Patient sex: M
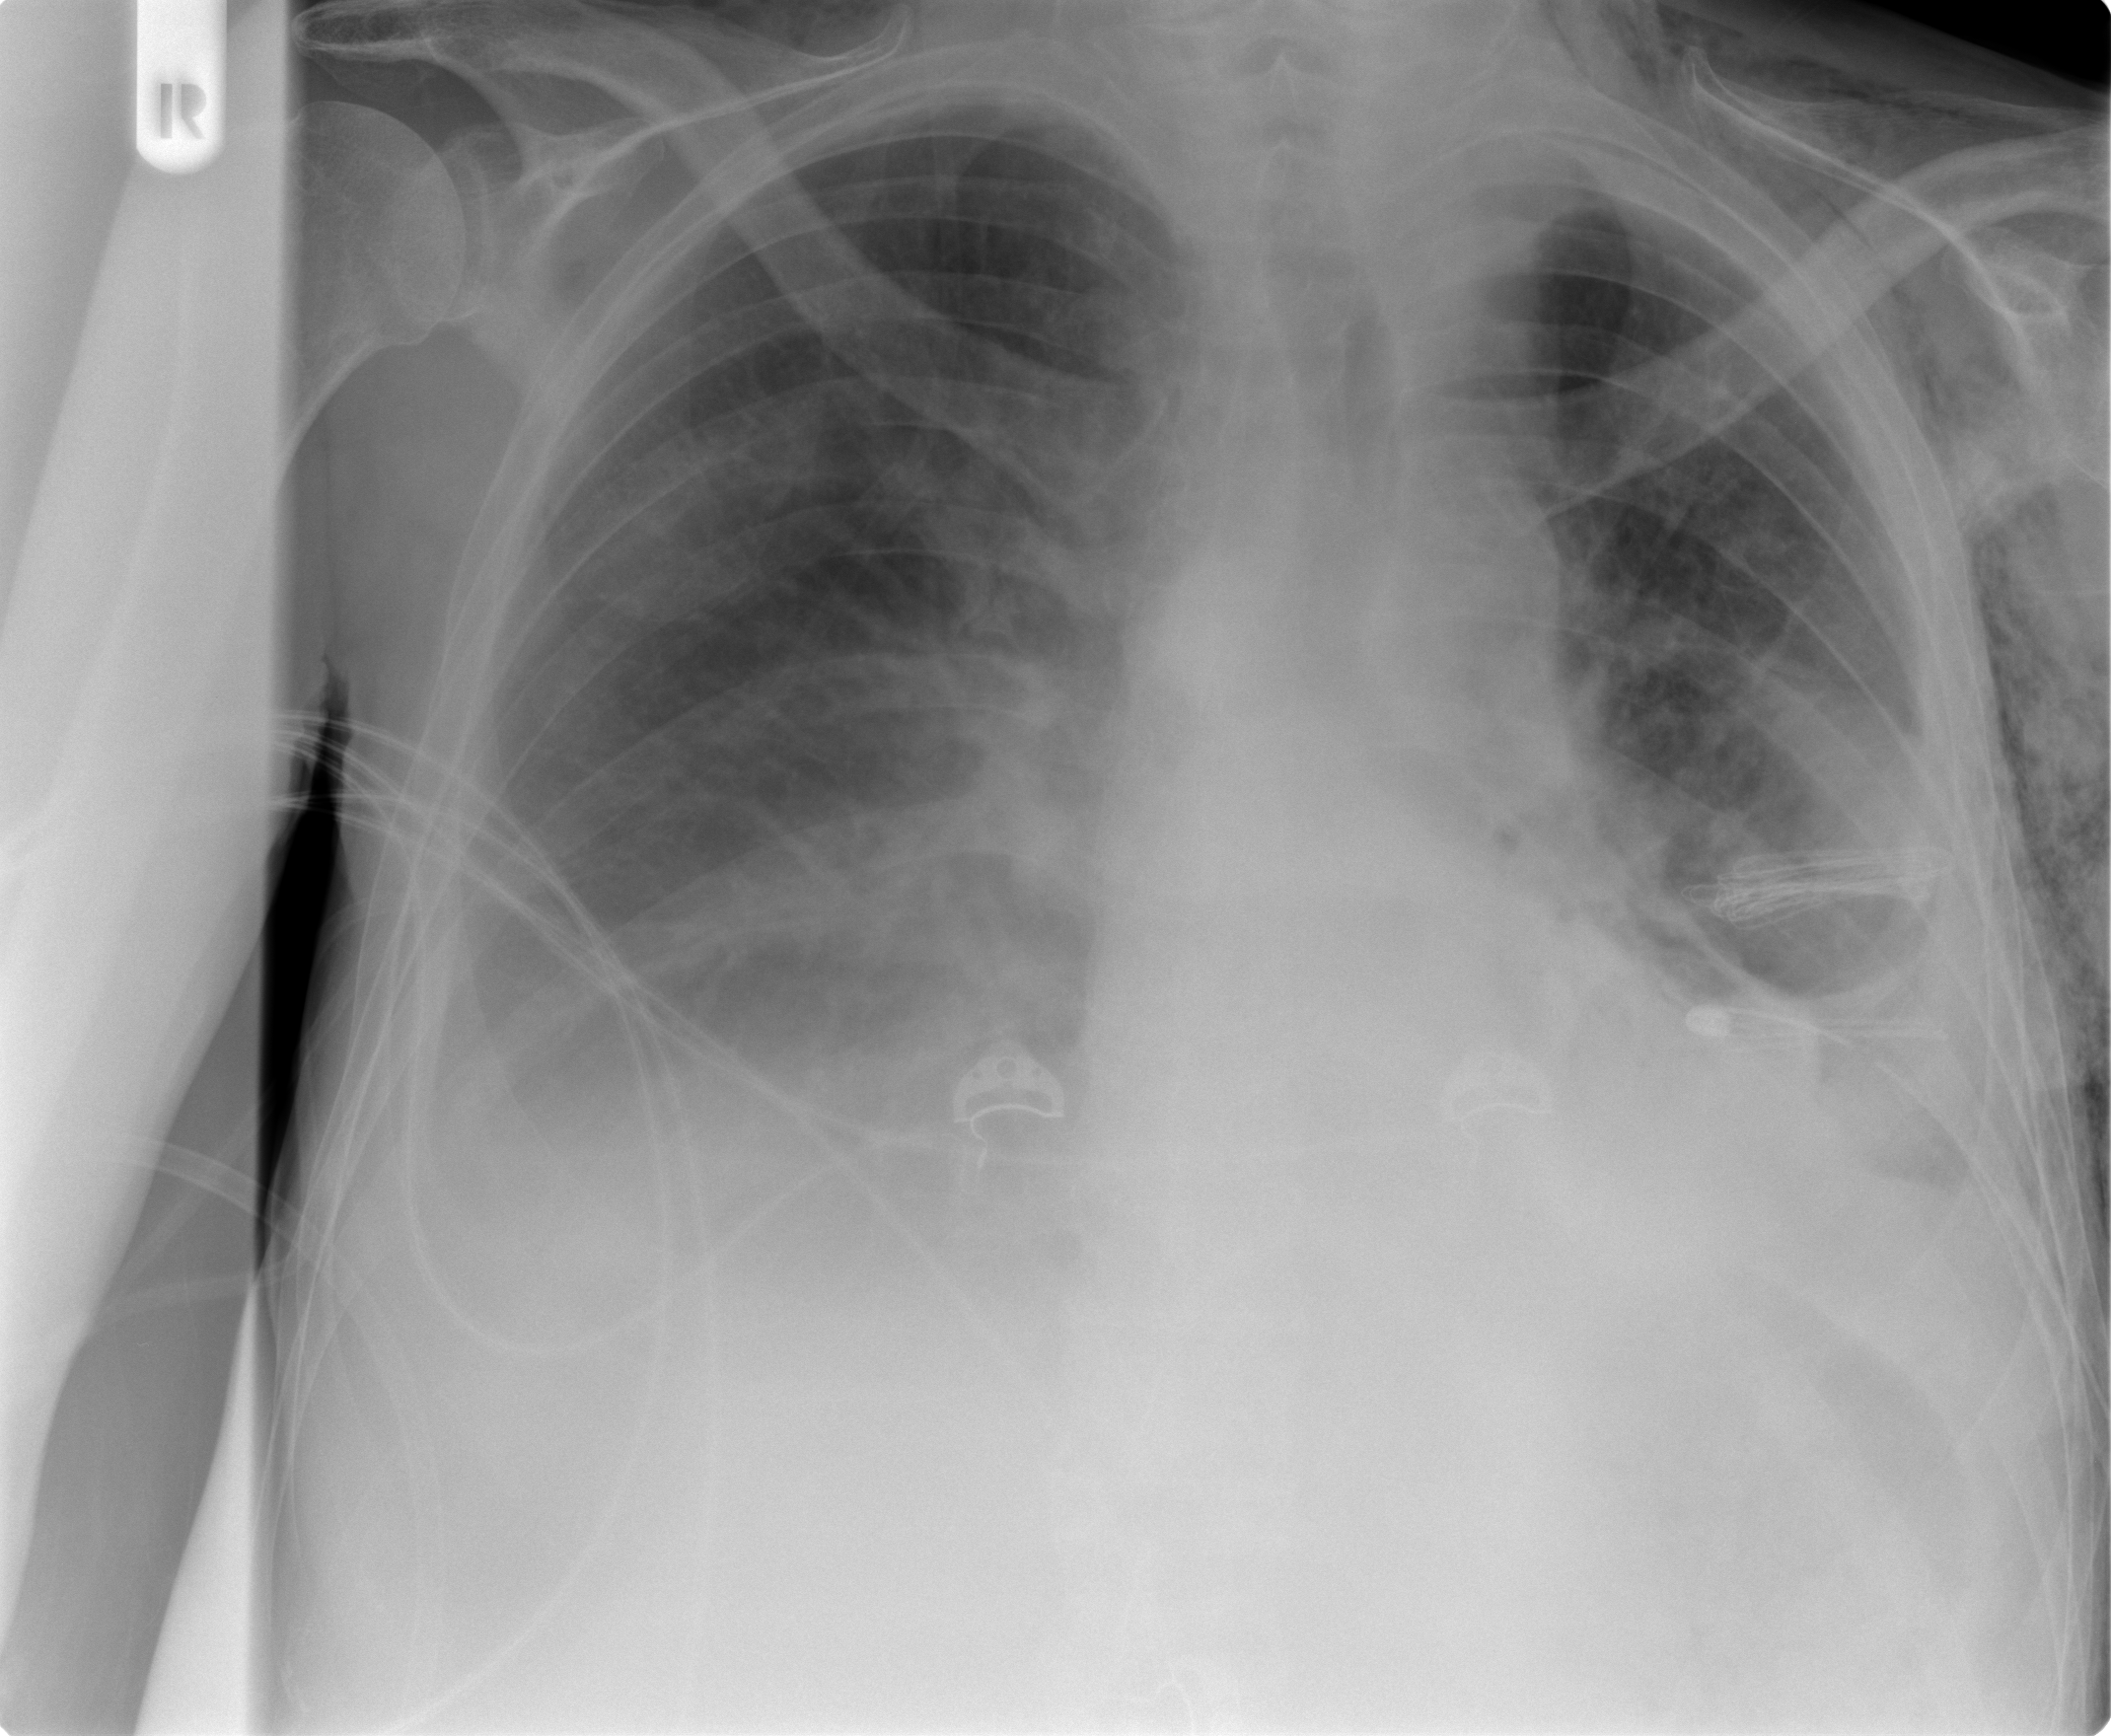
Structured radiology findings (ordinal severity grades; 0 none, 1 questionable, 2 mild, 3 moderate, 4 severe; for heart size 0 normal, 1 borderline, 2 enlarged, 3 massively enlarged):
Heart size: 1
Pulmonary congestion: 2
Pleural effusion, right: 2
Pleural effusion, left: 2
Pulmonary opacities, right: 0
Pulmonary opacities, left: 0
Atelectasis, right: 2
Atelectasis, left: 2